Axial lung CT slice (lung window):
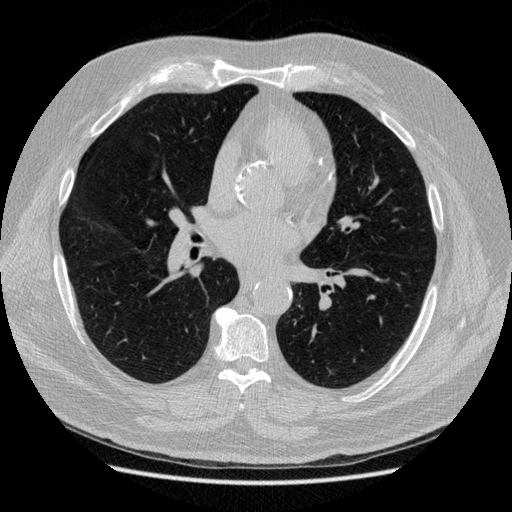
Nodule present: no